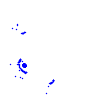
Particle: electron